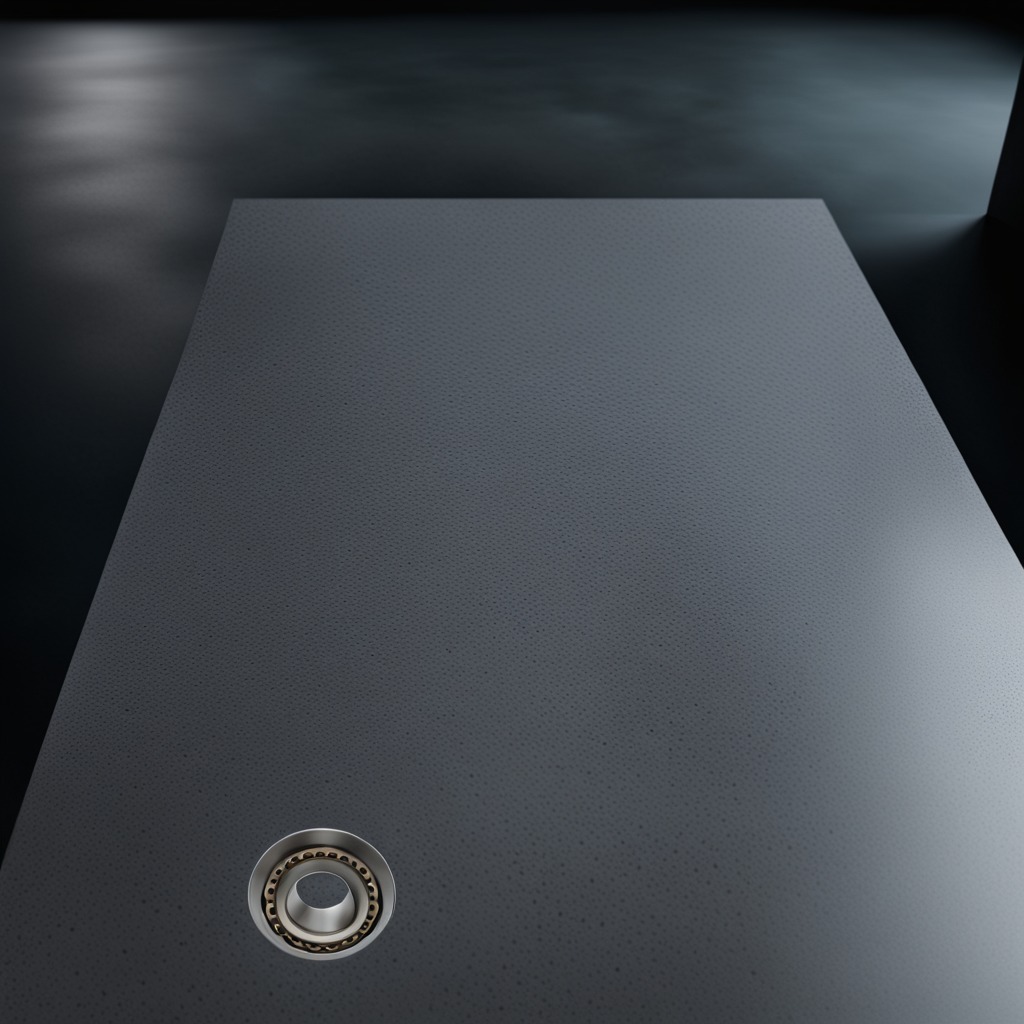
A metal ball bearing is lying on the clean granite table inside a workshop at night dim ambient light soft shadows worn but